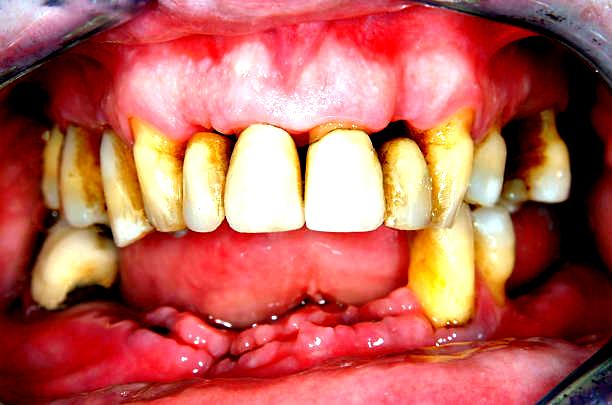
Condition: Calculus